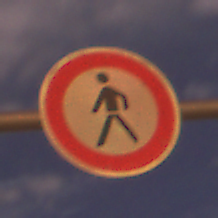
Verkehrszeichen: VerbotFussgaenger
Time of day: Night
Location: Outdoor (Suburban)
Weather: PartlyCloudy
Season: NotSpecified
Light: Artificial